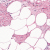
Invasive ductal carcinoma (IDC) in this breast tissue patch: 0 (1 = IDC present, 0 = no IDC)